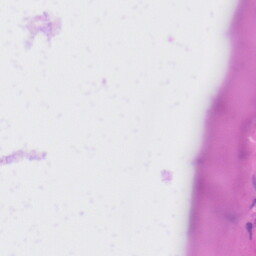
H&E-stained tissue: Liver